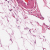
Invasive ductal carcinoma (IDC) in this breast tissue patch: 0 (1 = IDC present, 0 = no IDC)